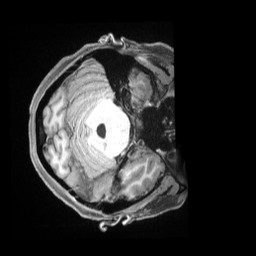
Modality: T1w
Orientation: axial
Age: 24
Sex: female
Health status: ill
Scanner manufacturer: siemens
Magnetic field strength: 3 T
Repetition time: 2.5 s
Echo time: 0.00181 s